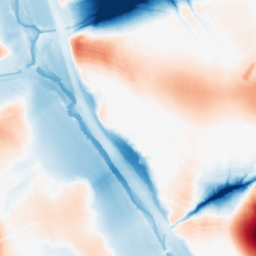
Category: morphological
Decomposition family: tophat_combined
Decomposition parameters: size: 50
Upsampling method: regularized
Upsampling parameters: scale: 2
lambda_reg: 0.001
Upsampling scale: 2